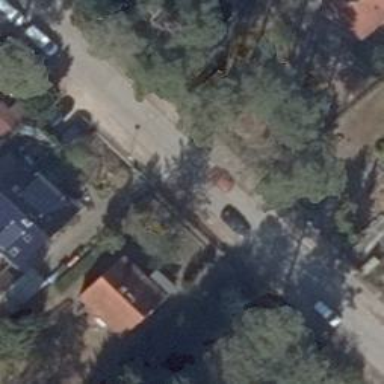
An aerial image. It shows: Driveway.